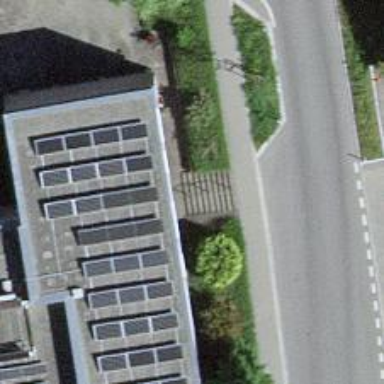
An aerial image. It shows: Road with steps.